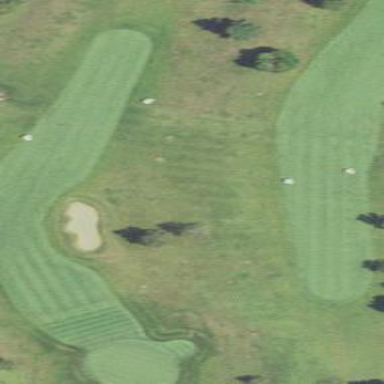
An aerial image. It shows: Grassy area designated as golf fairway.